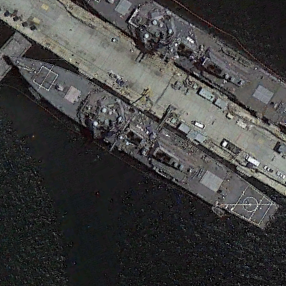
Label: destroyer